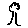
Label: tree